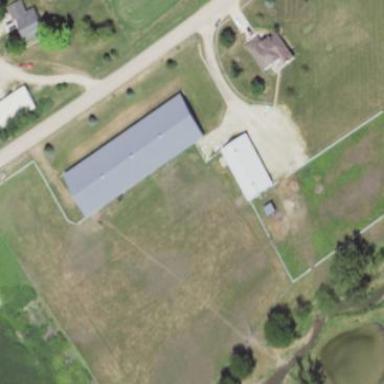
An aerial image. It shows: Stable.